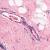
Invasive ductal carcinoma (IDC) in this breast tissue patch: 0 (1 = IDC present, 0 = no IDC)